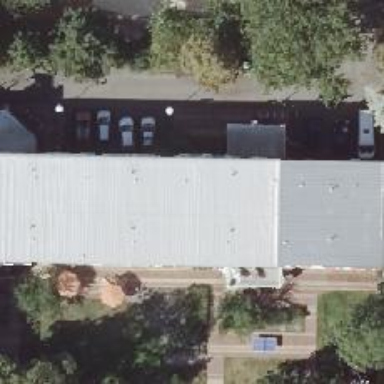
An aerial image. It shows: Bicycle rental service.